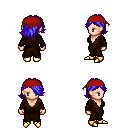
a pixel art fantasy rpg character, female body template, human, light skin, brown robe, white pants, blue swoop hairstyle, red bandana, gold boots, four views (front, back, left, right), 2x2 character sprite sheet, small pixel art, hard edges, no anti-aliasing